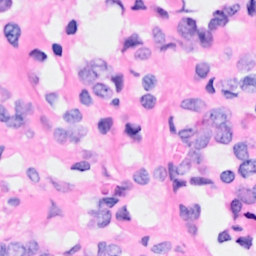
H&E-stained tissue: Breast